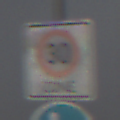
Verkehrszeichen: BeginnZone30
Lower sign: Gehweg
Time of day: MorningAfternoon
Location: Outdoor (Nature)
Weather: PartlyCloudy
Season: NotSpecified
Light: Natural